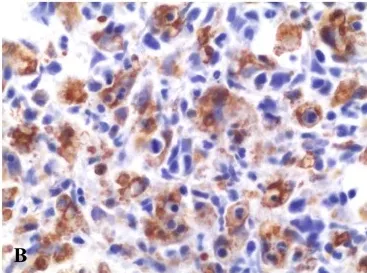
B) Immunohistochemical analysis for CD68 in the bone marrow biopsy utilizing the PGM-1 antibody.
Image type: pathology (immunostaining)